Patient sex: M
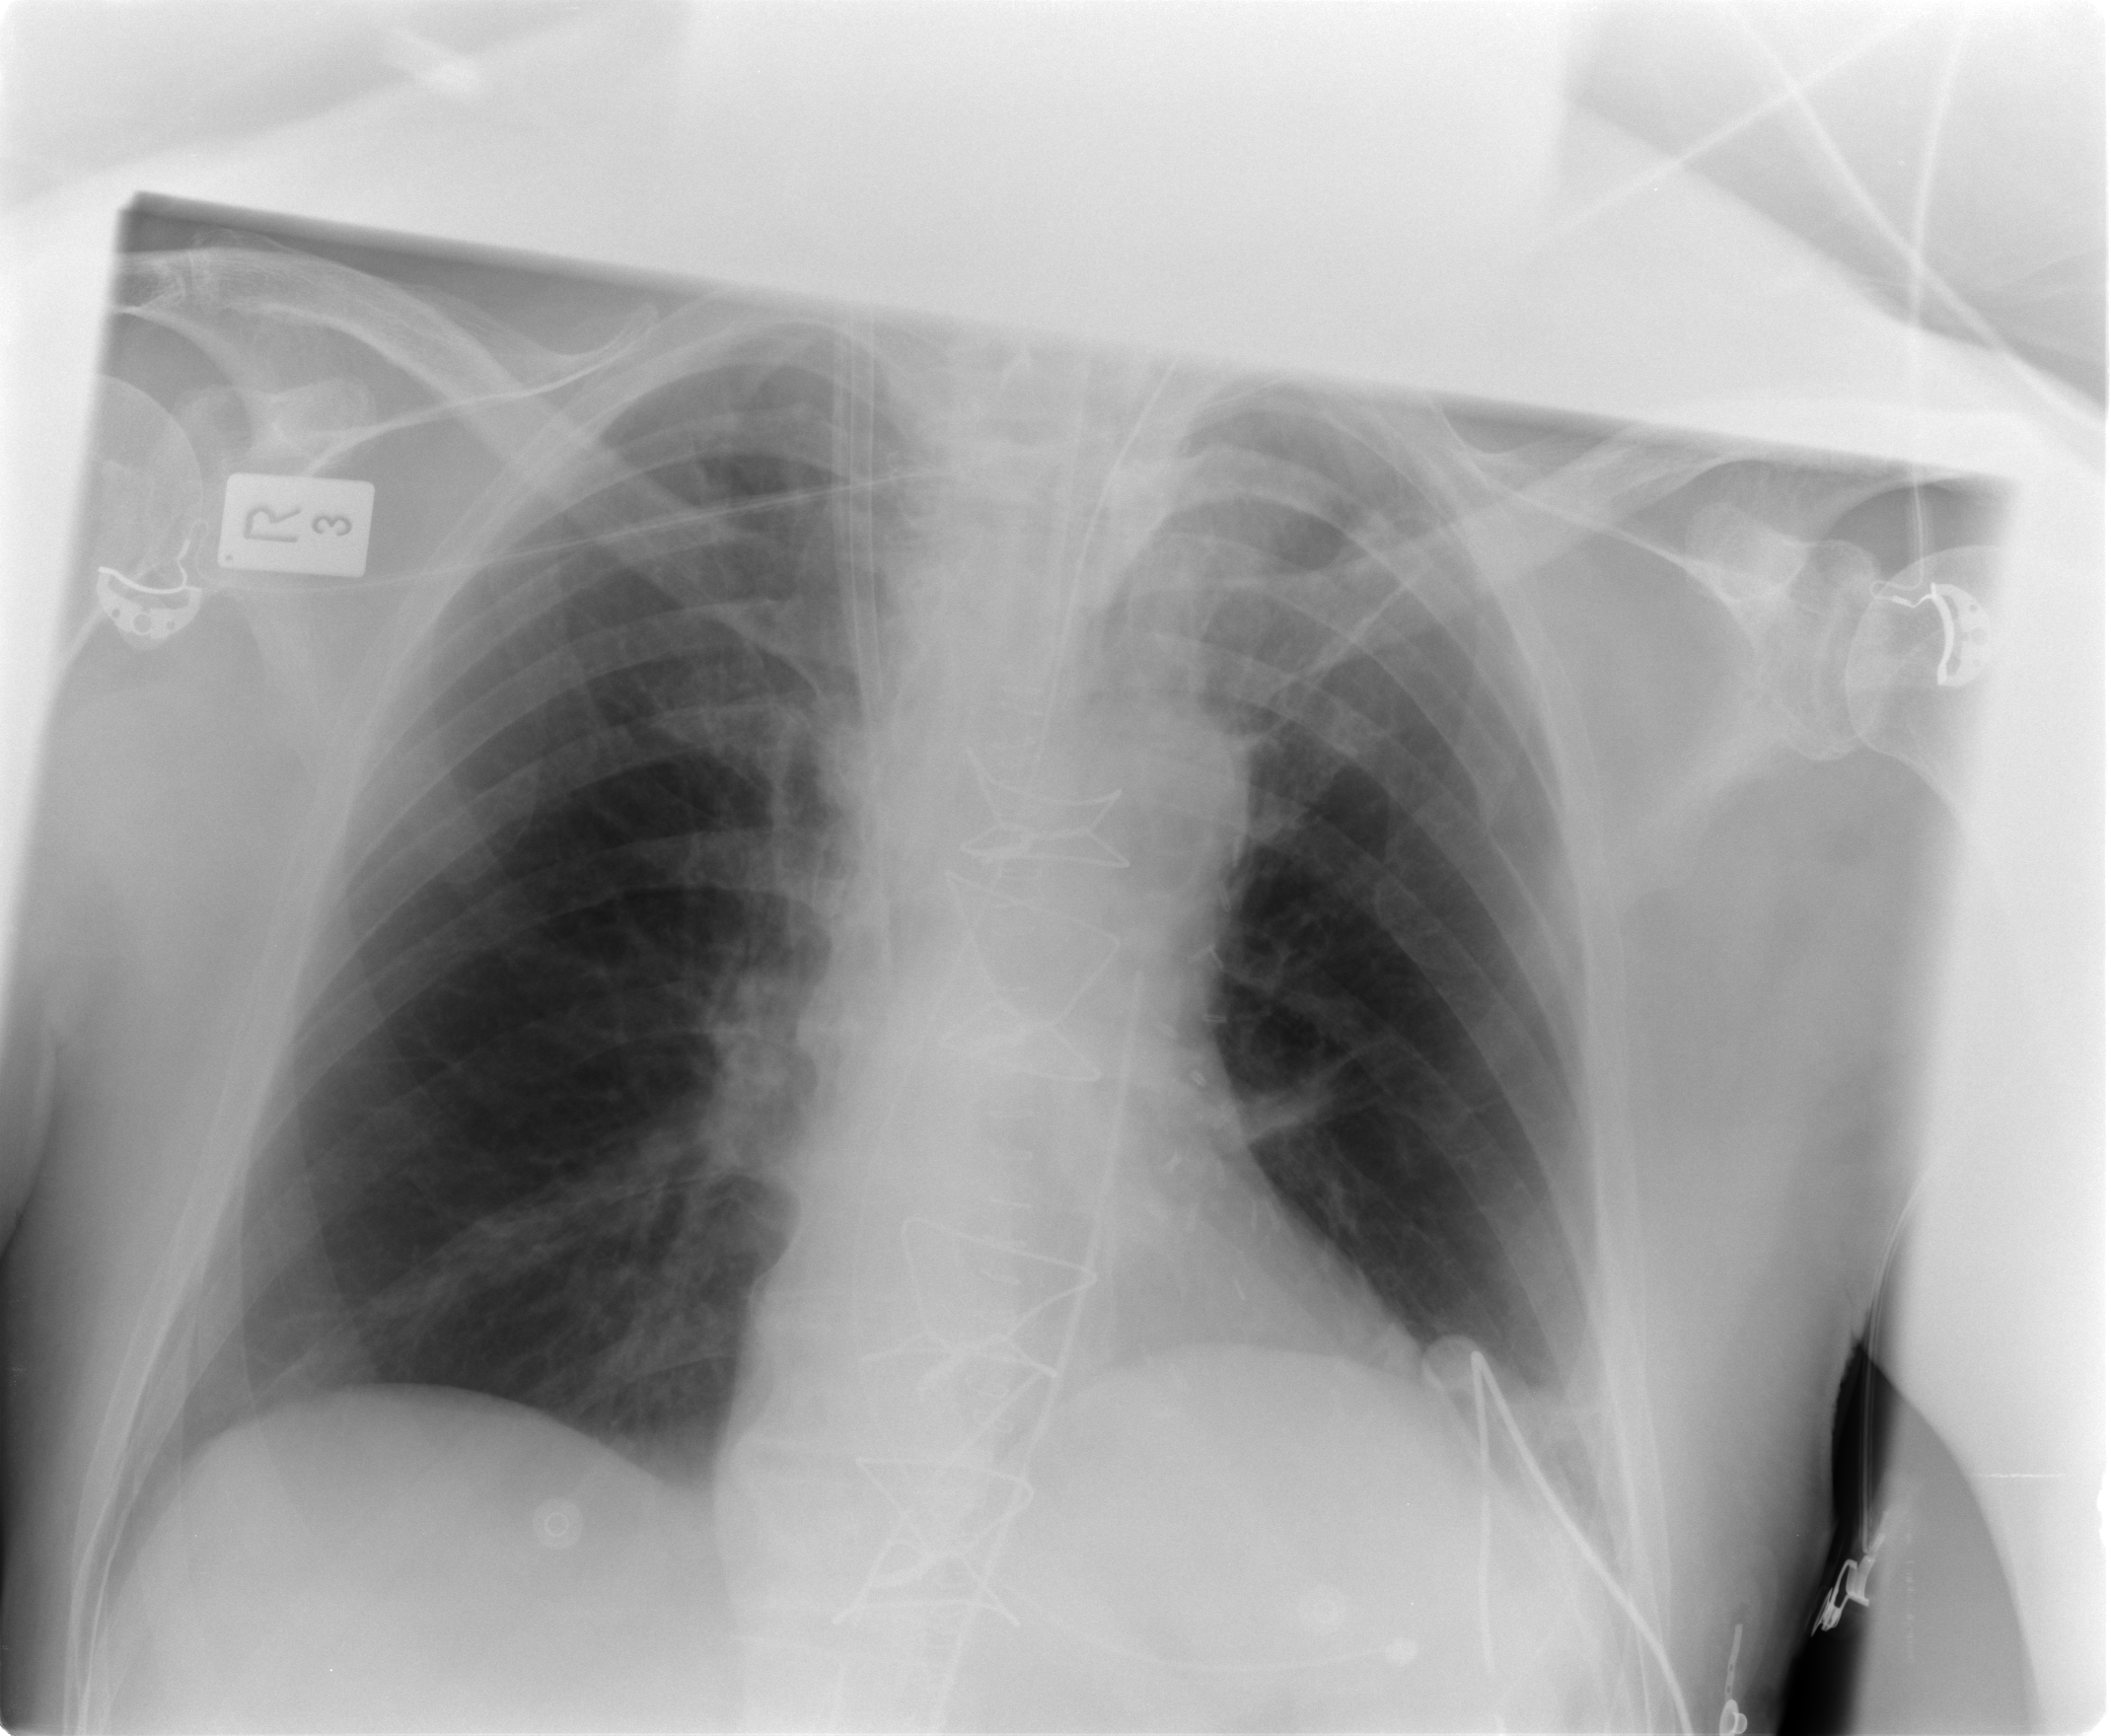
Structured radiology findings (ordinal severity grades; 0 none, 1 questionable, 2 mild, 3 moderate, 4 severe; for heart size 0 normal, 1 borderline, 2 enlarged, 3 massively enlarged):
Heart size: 0
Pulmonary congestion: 1
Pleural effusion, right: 0
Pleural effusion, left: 0
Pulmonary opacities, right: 0
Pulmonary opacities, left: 0
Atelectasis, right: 0
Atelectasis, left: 2